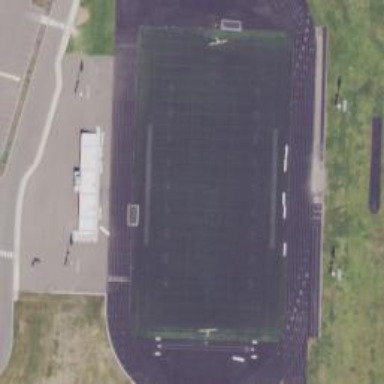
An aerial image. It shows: Pitch for American football with artificial turf surface.